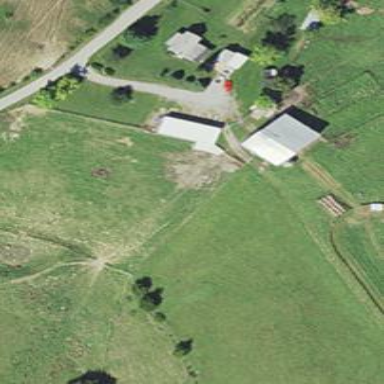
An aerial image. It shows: Farmyard area.